Interaction volume radius: 10 \u00c5
Interaction volume height: 20 \u00c5
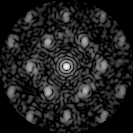
Disorder parameter: 0.5022